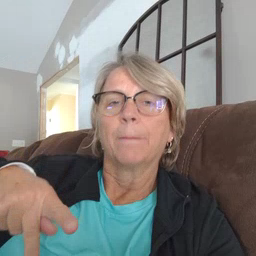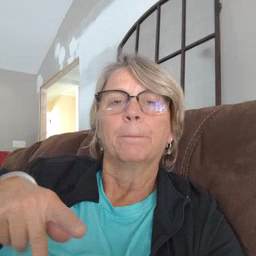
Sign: nap